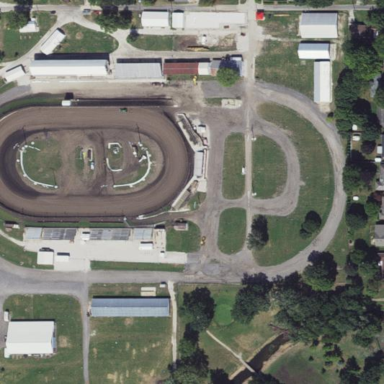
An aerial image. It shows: Dirt raceway for motor sports.